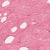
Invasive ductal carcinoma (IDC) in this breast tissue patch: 0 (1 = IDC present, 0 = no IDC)